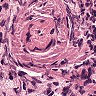
Metastatic tissue present: no